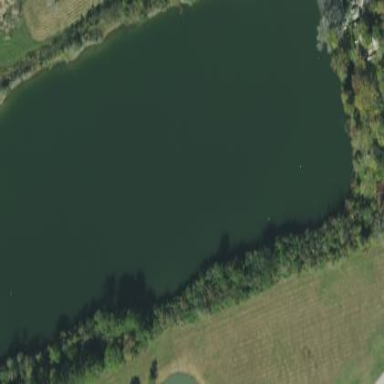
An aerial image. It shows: Pond with natural water.